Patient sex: M
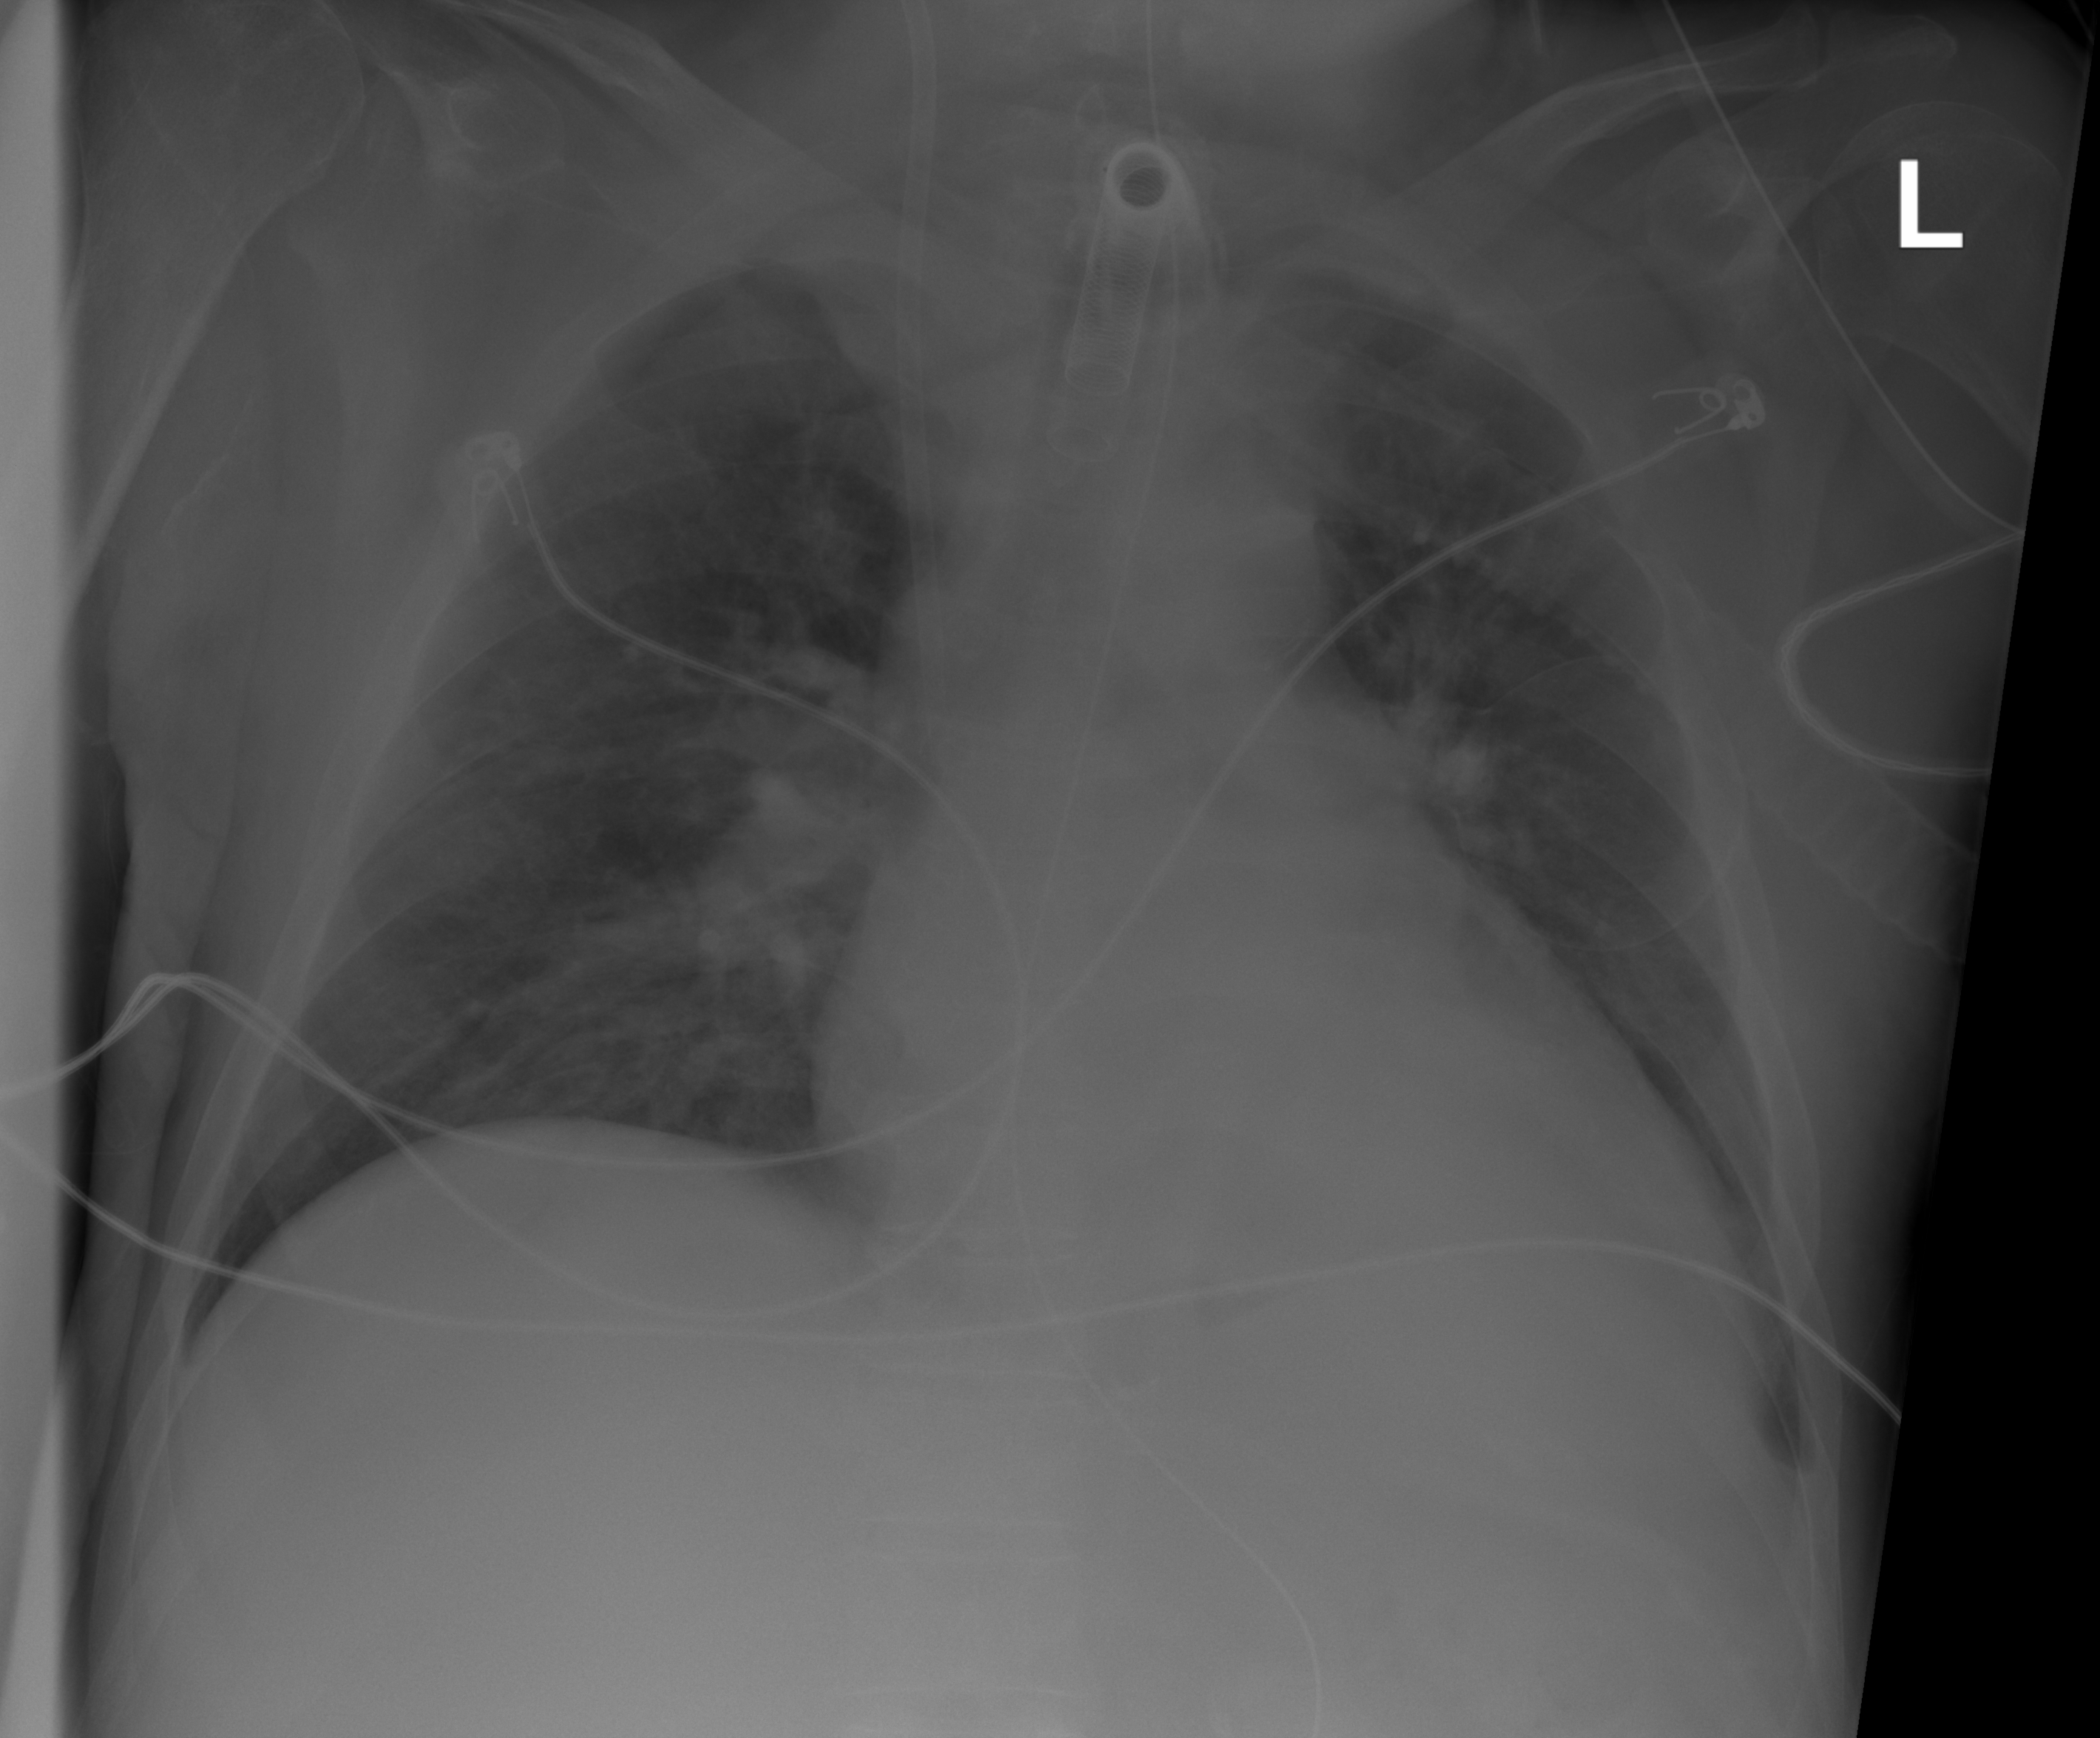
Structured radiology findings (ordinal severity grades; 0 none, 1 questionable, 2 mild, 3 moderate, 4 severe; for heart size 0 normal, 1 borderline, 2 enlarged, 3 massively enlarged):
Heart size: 2
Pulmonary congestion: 2
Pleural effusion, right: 0
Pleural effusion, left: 2
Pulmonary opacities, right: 2
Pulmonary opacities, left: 2
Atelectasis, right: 2
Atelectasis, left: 0